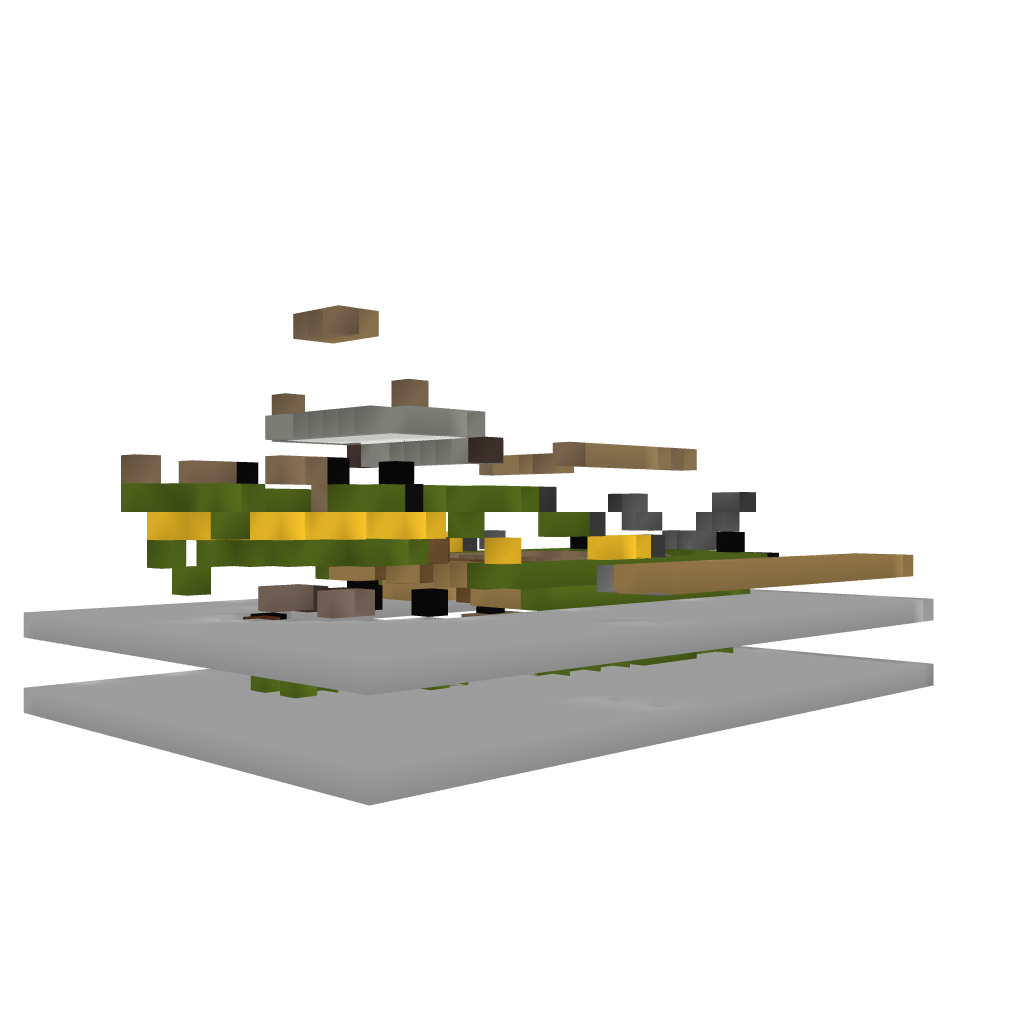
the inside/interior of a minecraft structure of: Fishing boat